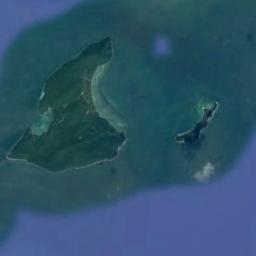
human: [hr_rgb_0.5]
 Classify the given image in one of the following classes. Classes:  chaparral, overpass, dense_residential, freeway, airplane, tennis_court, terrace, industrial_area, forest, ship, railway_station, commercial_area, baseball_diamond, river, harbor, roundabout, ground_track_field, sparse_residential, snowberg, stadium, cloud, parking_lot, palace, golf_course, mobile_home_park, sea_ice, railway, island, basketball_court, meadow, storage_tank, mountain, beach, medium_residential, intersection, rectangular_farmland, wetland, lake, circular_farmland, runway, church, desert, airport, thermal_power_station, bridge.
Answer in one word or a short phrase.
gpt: island